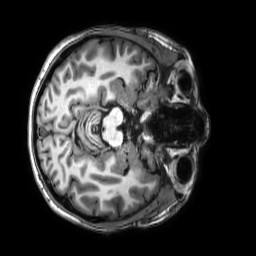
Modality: T1w
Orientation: axial
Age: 29
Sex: female
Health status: healthy
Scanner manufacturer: philips
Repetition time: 0.009 s
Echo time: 0.004 s